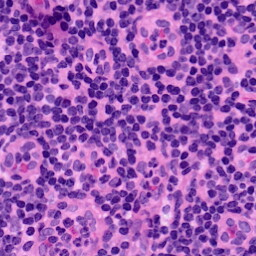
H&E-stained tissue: LymphNode